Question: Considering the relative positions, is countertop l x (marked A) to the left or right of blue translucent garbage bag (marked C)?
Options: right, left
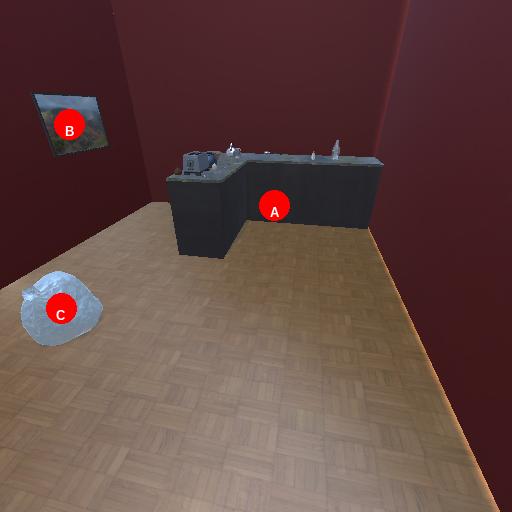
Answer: right